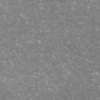
Label: not_dusty